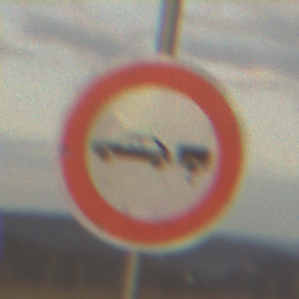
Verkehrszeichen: VerbotPersonenkraftwagenMitAnhaenger
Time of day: SunriseSunset
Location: Outdoor (Nature)
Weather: PartlyCloudy
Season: NotSpecified
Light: Natural